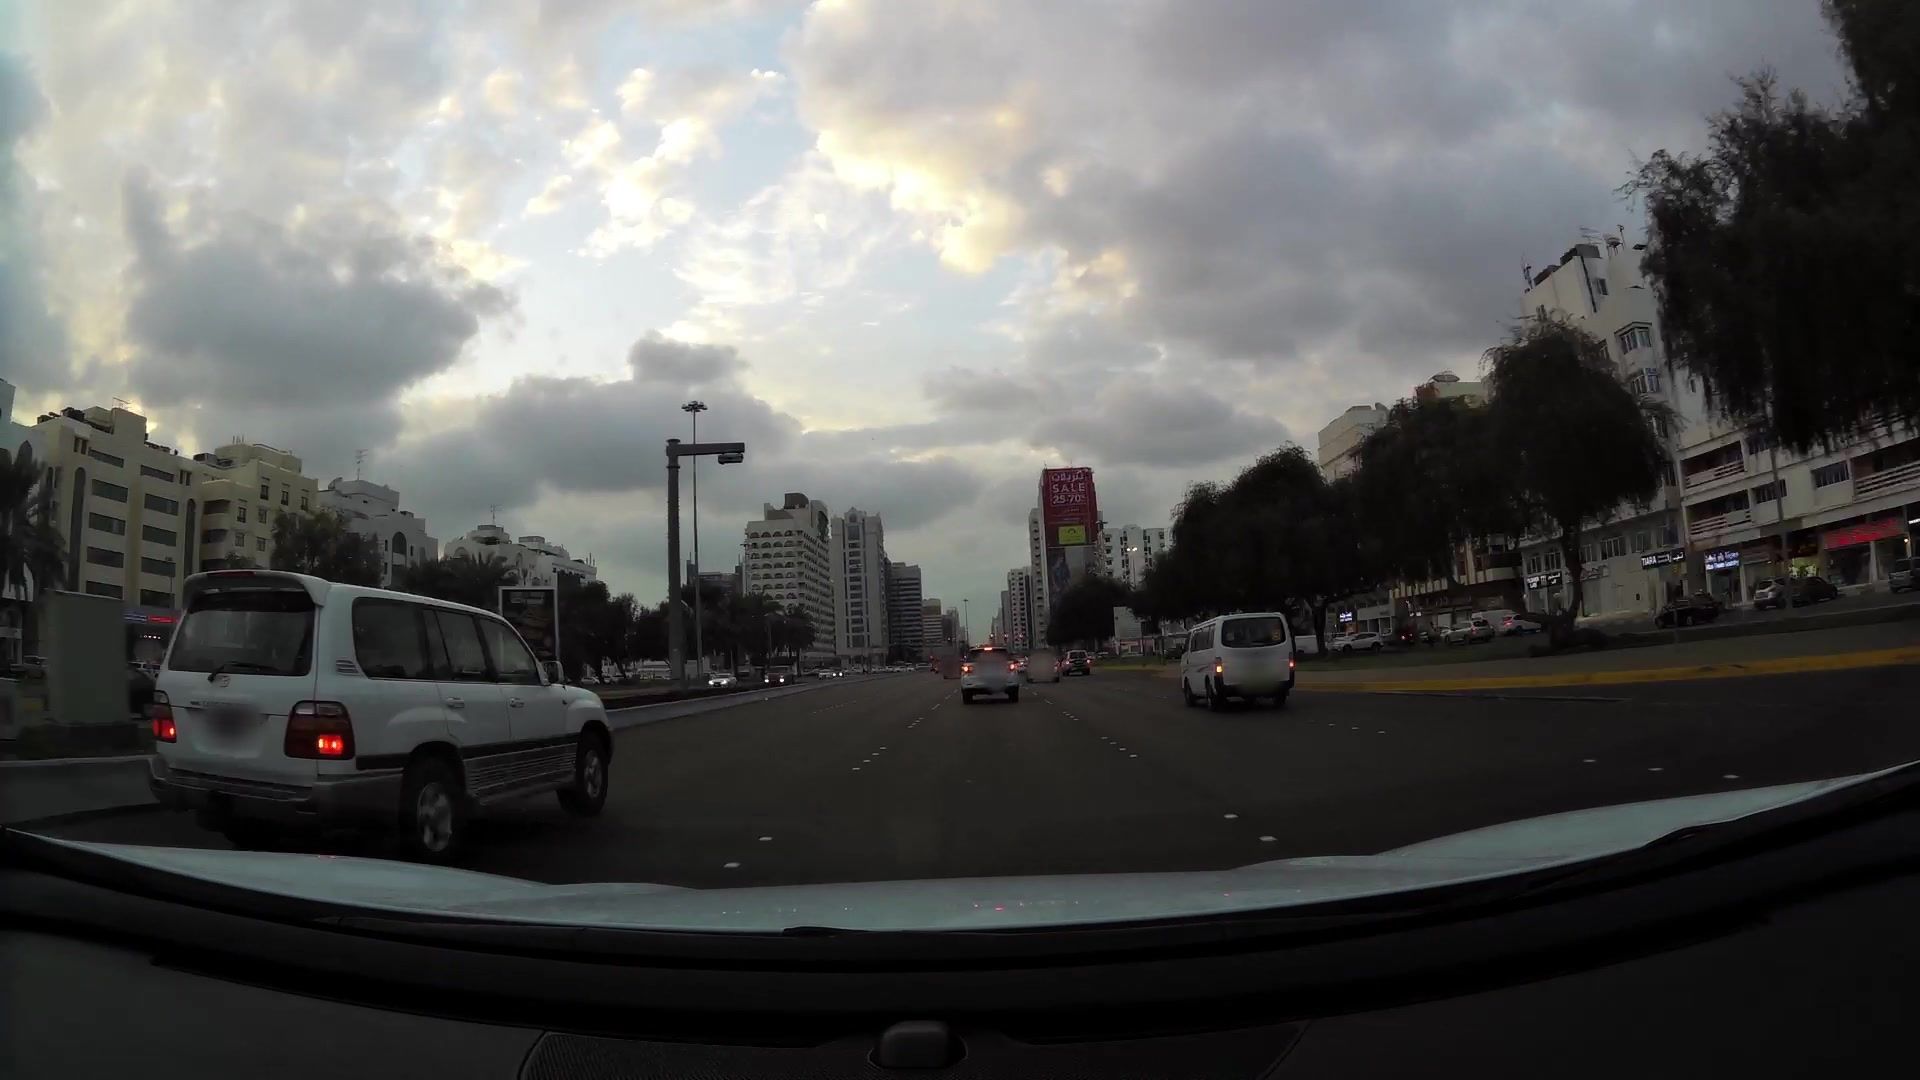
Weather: cloudy
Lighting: day
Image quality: good
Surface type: driving surface
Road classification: primary
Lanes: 4
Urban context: urban centre
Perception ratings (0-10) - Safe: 2.52, Lively: 8.35, Beautiful: 4.85, Boring: 1.82, Depressing: 4.84, Wealthy: 4.76